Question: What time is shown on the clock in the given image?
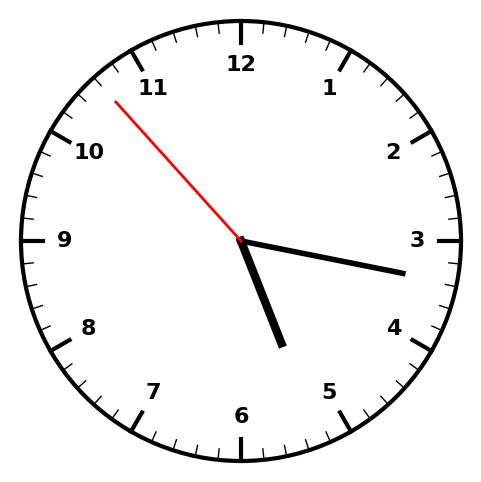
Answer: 05:16:53